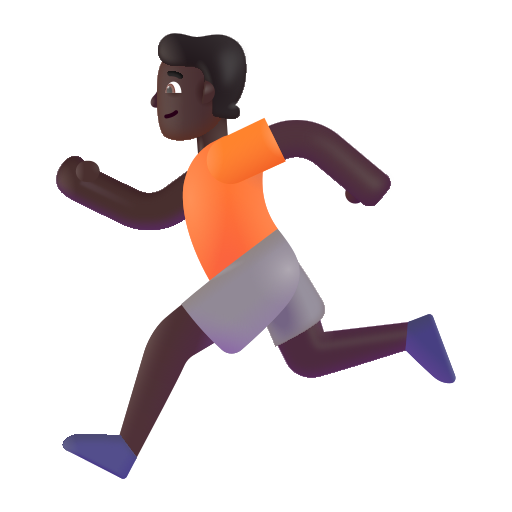
person running color dark